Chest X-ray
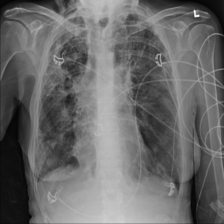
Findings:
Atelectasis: negative
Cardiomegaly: negative
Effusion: negative
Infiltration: negative
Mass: negative
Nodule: negative
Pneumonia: negative
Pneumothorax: negative
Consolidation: negative
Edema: negative
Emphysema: negative
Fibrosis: negative
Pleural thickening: negative
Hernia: negative